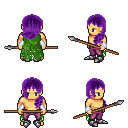
a pixel art fantasy rpg character, male body template, human, tanned skin, green tattered cape, magenta pants, purple left-swept hairstyle, white cloth bracers, metal boots, spear, four views (front, back, left, right), 2x2 character sprite sheet, small pixel art, hard edges, no anti-aliasing